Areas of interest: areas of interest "Wujiang High School"
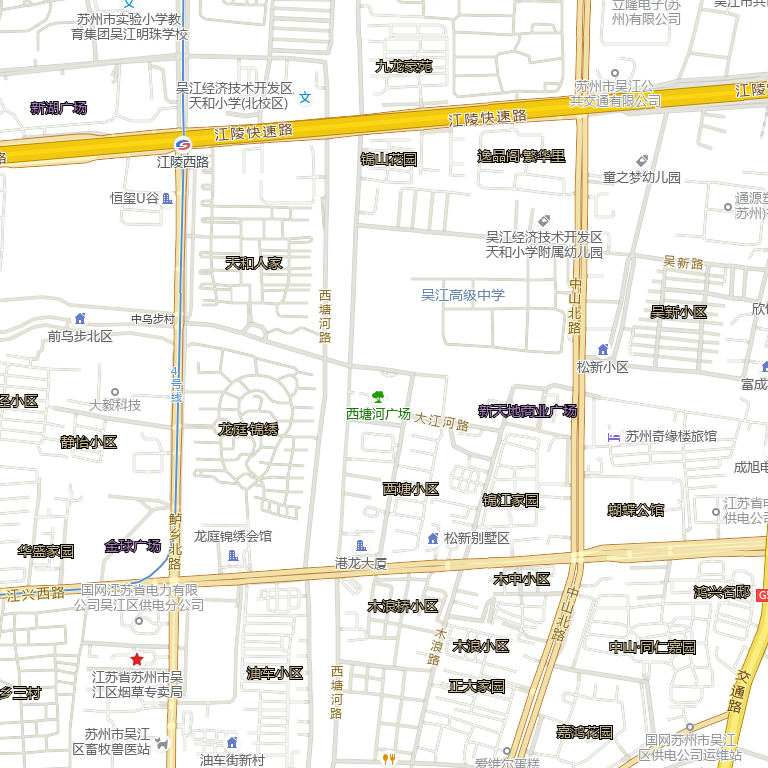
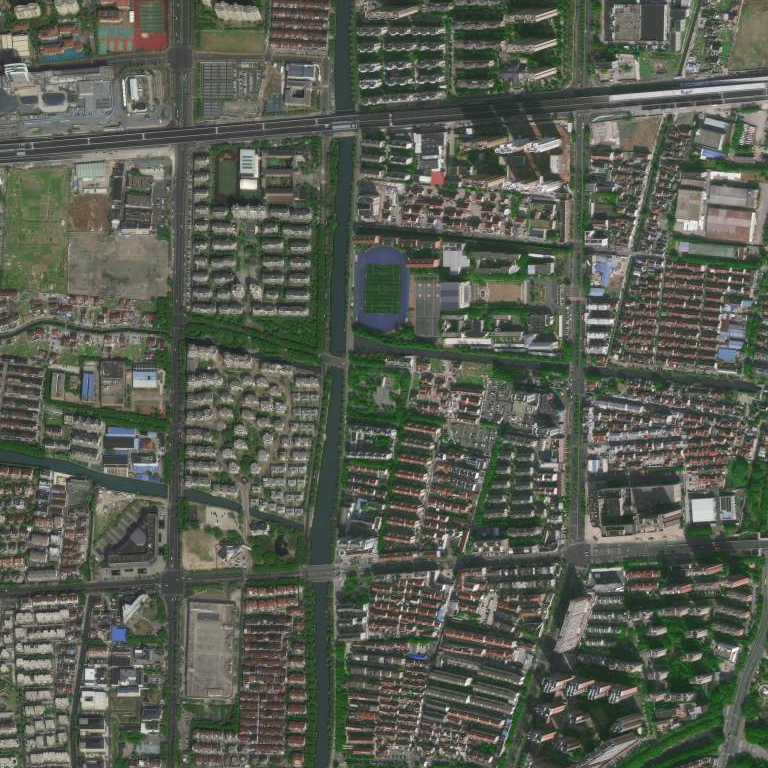